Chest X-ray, AP view. Patient: 43 years old, sex M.
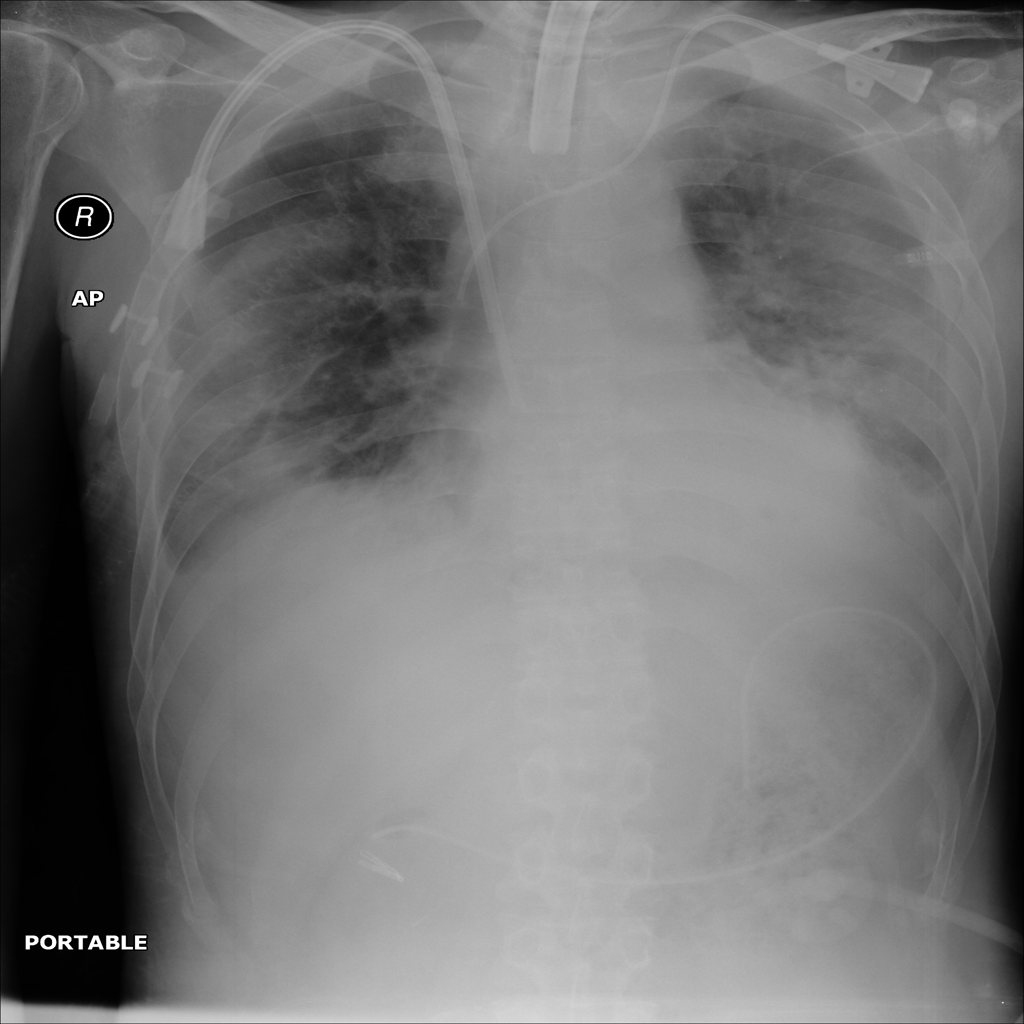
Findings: Consolidation, Effusion, Pleural_Thickening